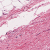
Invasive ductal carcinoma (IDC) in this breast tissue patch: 0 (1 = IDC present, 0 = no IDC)